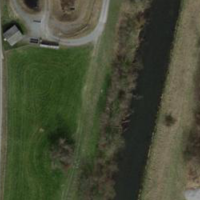
EUNIS habitat code: 45
Species observed at this site:
Sylvia atricapilla
Myodes glareolus
Microtus arvalis